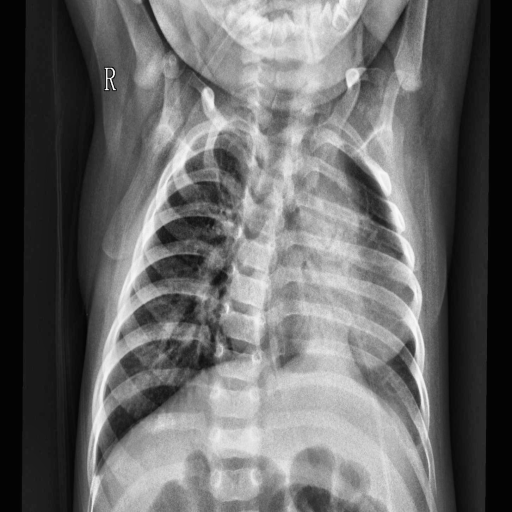
Finding: PNEUMONIA